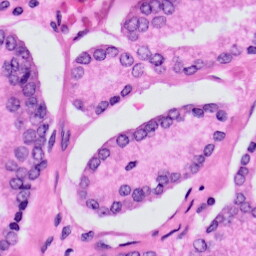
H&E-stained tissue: Prostate